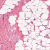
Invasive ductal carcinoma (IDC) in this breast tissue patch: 0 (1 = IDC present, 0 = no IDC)